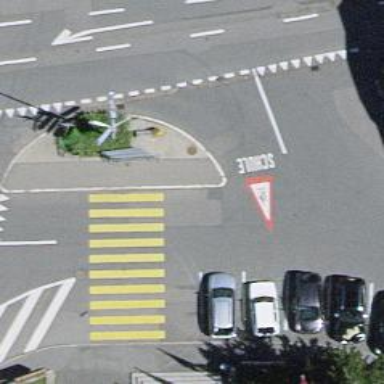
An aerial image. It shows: Bollard.